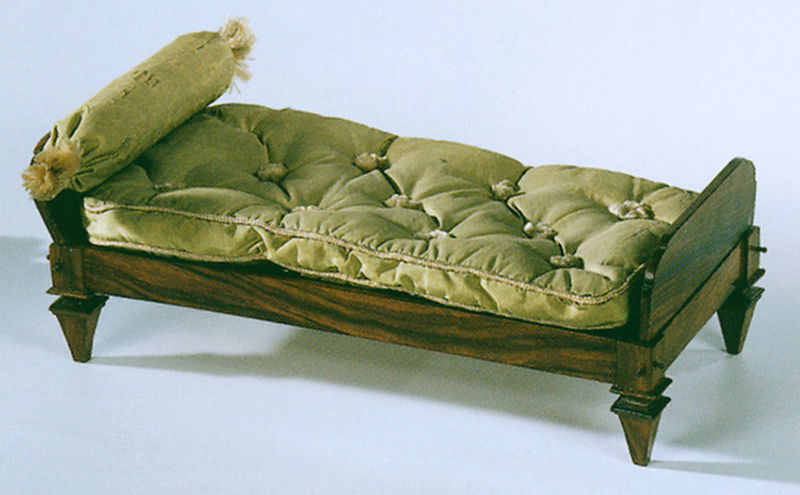
Titel: Puppenhaus von Petronella Oortman
Institution: Amsterdam, Rijksmuseum
Schlagwörter: blau, grün, braun, holz, alt, stoff, beine, füße, sofa, kissen, bett, bettgestell, gestell, matratze, rolle, liege, antik, chaiselongue, niedrig, nackenrolle, holzfüße, holzbett, matraze, schlafstatt, matratzte, matras, matraz